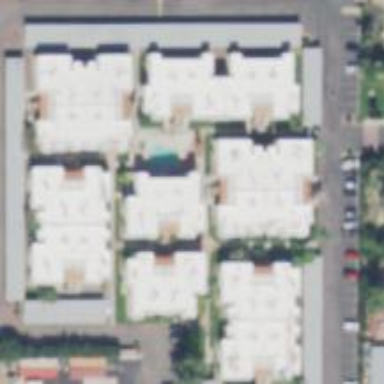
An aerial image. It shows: Residential area with apartments.